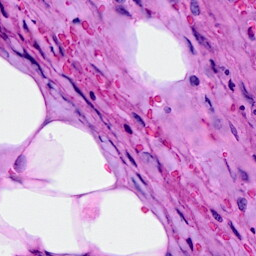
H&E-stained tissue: Breast